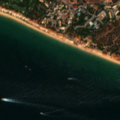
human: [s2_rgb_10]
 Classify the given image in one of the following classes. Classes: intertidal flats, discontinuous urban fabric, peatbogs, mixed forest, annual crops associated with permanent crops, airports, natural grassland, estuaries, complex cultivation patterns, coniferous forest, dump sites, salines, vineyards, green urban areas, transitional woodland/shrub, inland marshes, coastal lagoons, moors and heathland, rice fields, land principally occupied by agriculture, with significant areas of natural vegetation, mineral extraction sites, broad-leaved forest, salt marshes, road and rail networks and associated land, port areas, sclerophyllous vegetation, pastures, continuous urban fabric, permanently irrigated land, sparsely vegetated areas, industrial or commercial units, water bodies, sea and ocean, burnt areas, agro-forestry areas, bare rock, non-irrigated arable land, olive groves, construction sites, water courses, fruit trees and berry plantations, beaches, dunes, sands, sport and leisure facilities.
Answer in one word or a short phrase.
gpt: sport and leisure facilities, land principally occupied by agriculture, with significant areas of natural vegetation, beaches, dunes, sands, sea and ocean